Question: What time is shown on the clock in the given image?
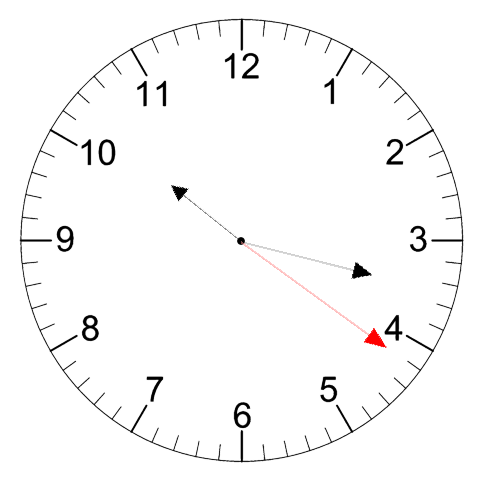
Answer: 10:17:21